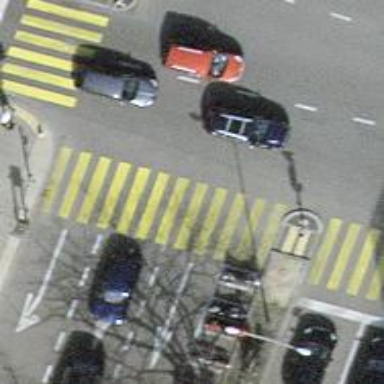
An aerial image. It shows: Road crossing with traffic signals.